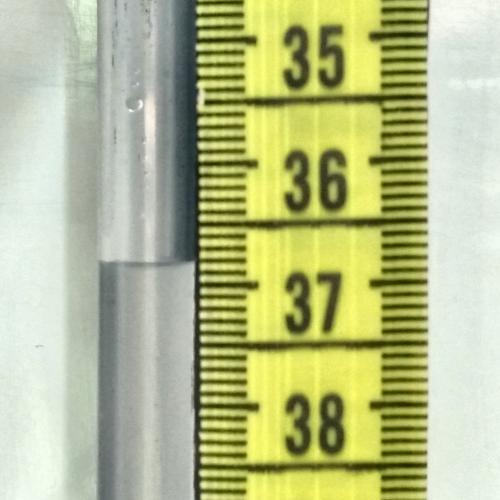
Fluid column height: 36.8 cm